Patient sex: F
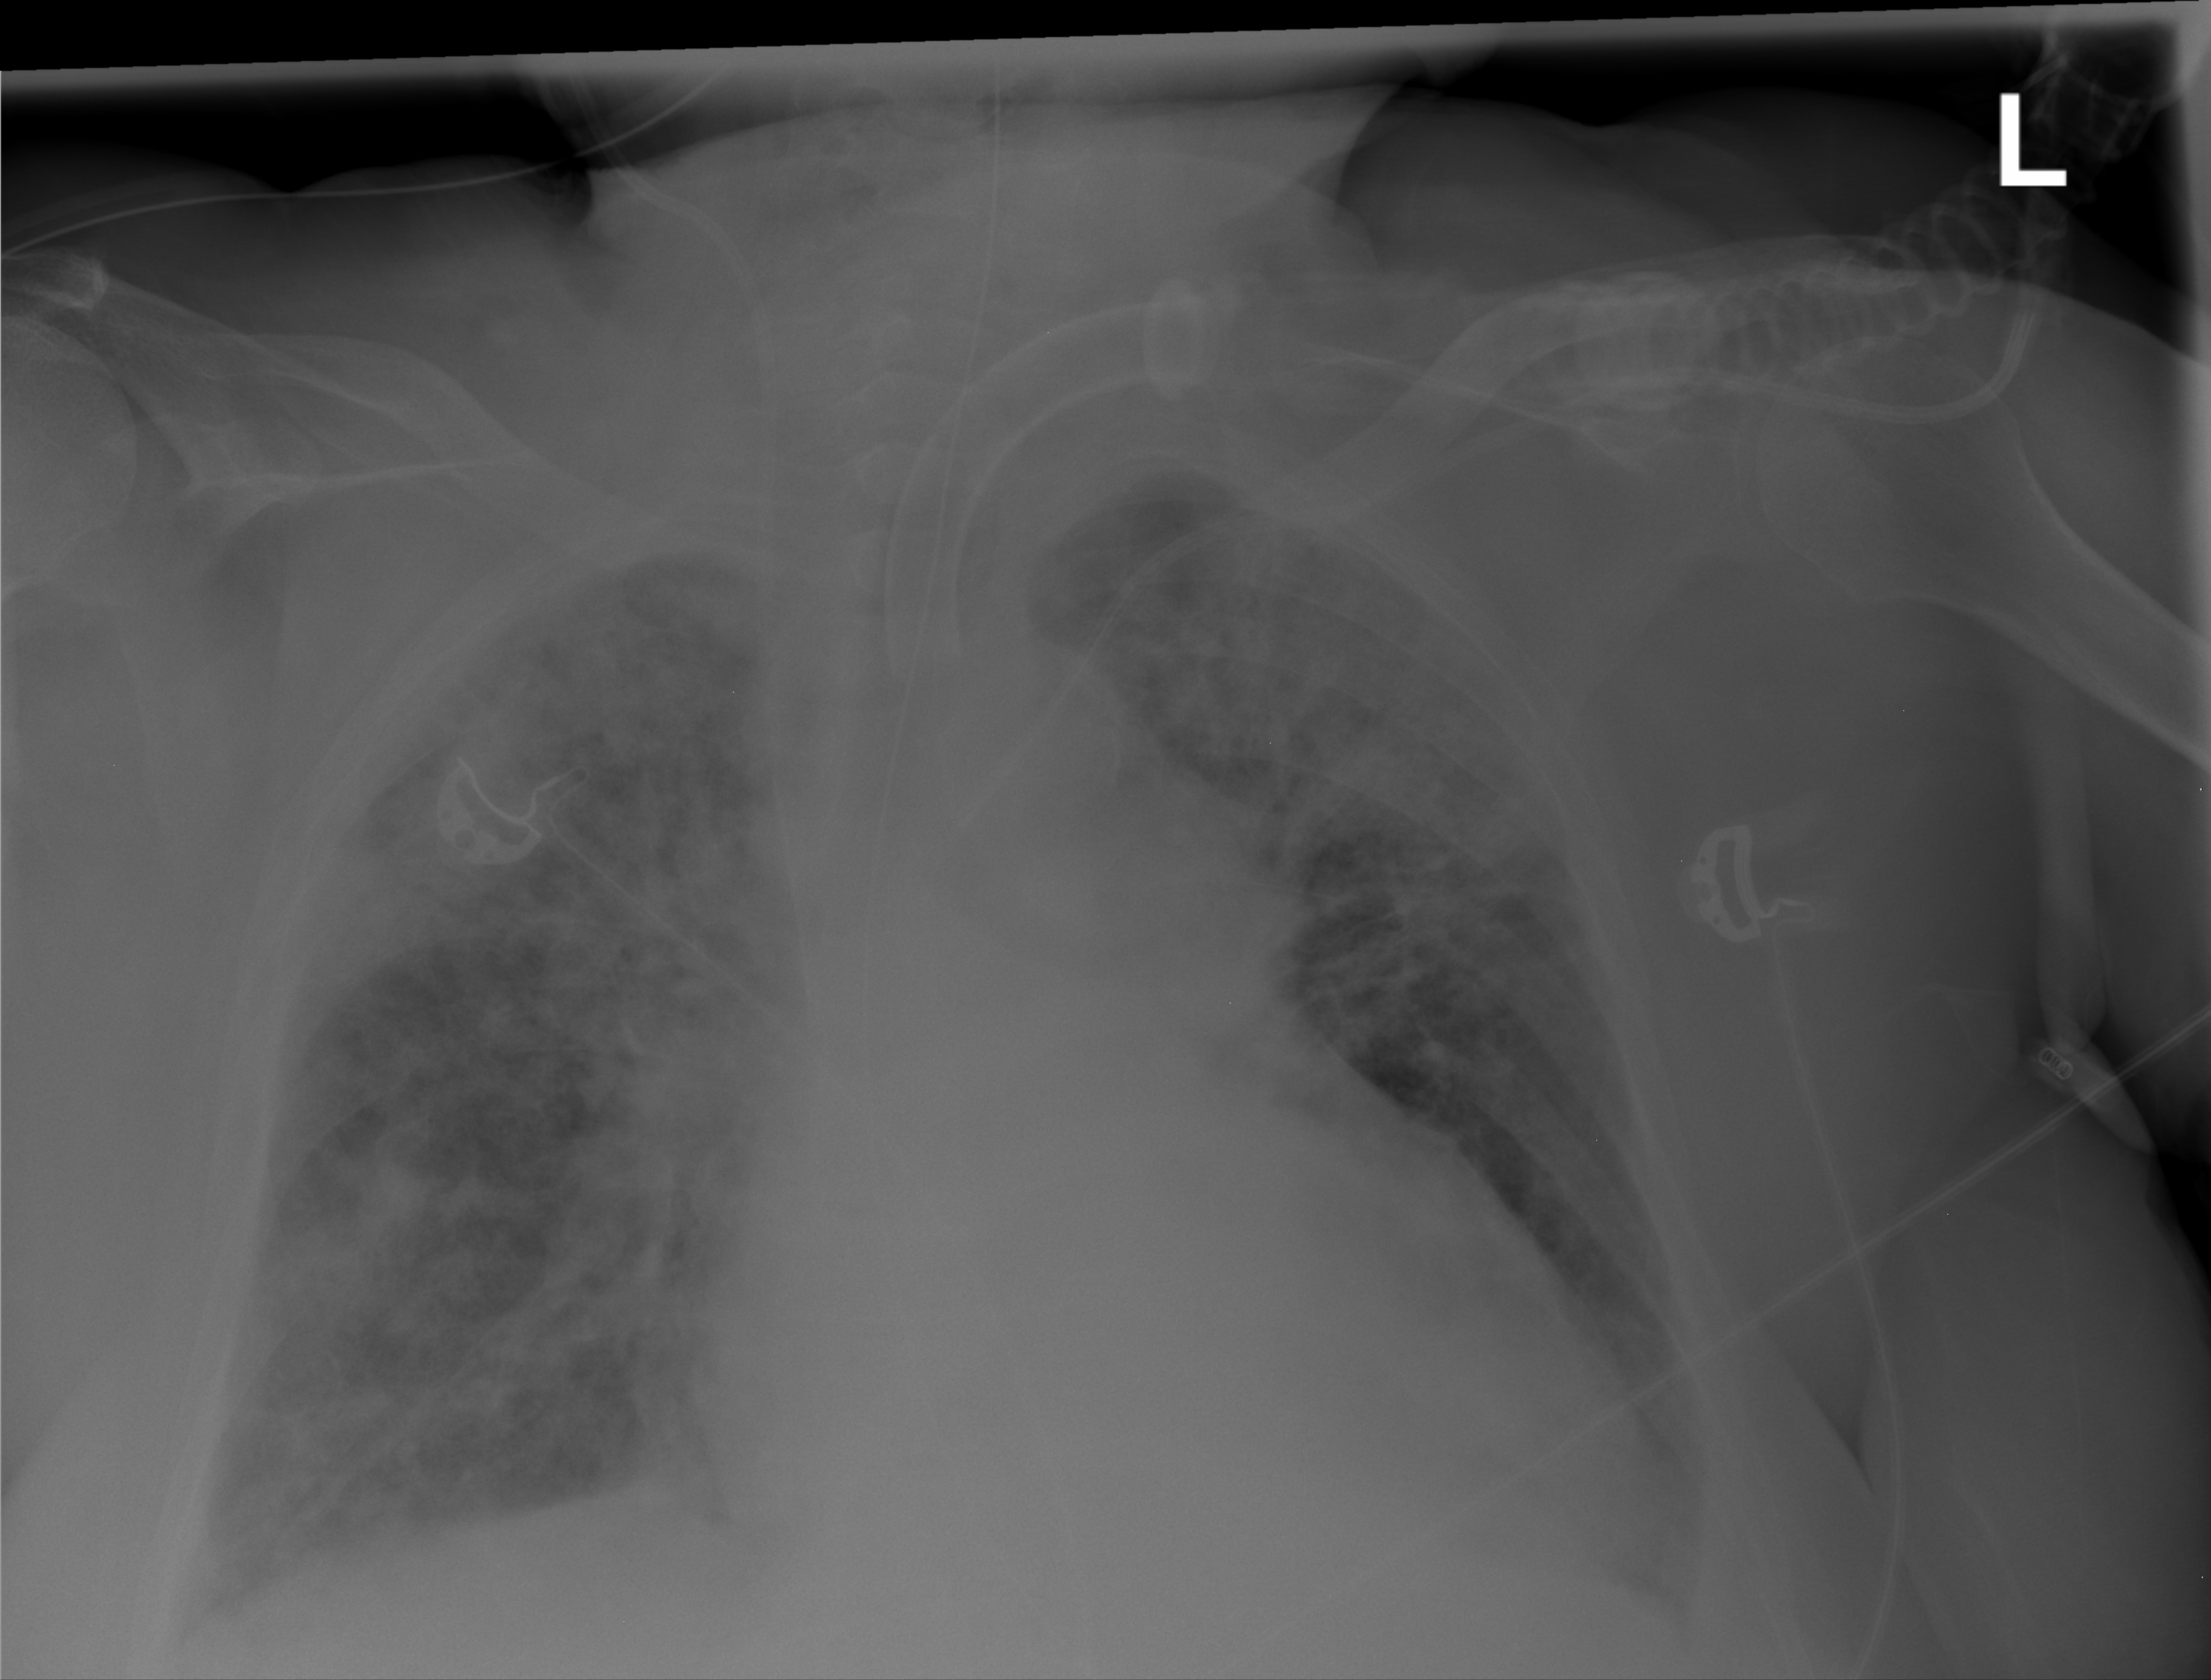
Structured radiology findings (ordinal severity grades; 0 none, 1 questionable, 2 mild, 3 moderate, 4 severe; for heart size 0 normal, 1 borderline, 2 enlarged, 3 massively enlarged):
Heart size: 2
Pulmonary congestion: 3
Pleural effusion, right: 0
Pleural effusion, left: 0
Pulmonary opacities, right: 3
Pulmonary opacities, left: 3
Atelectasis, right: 2
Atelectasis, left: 2